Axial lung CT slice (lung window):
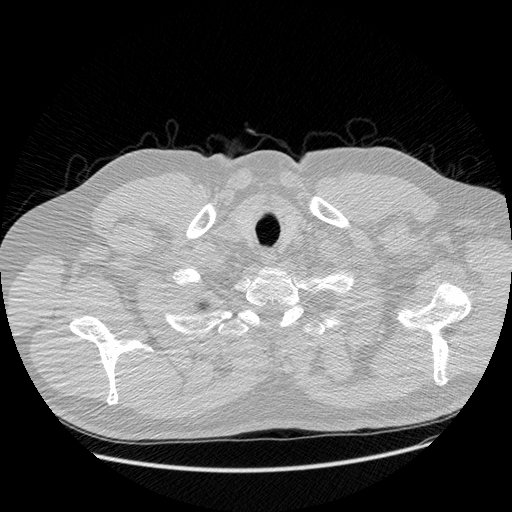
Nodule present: no